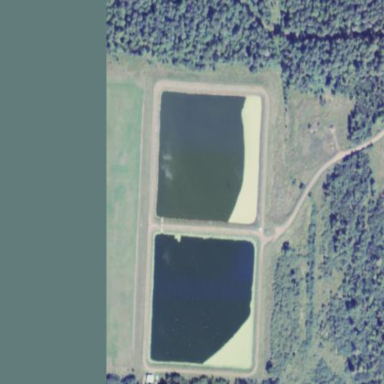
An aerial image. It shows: Image of wastewater.